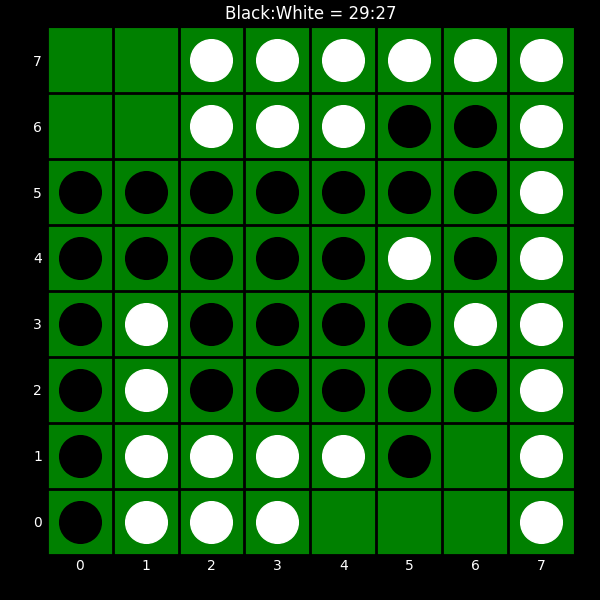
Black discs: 29
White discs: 27